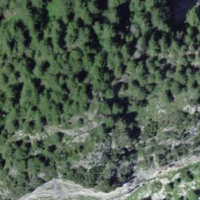
EUNIS habitat code: 43
Species observed at this site:
Boloria selene
Yponomeuta evonymella
Boloria titania